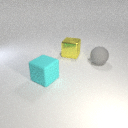
large gray rubber sphere in front of large yellow metal cube